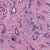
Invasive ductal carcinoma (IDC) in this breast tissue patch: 1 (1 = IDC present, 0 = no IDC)